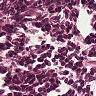
Metastatic tissue present: no